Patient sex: M
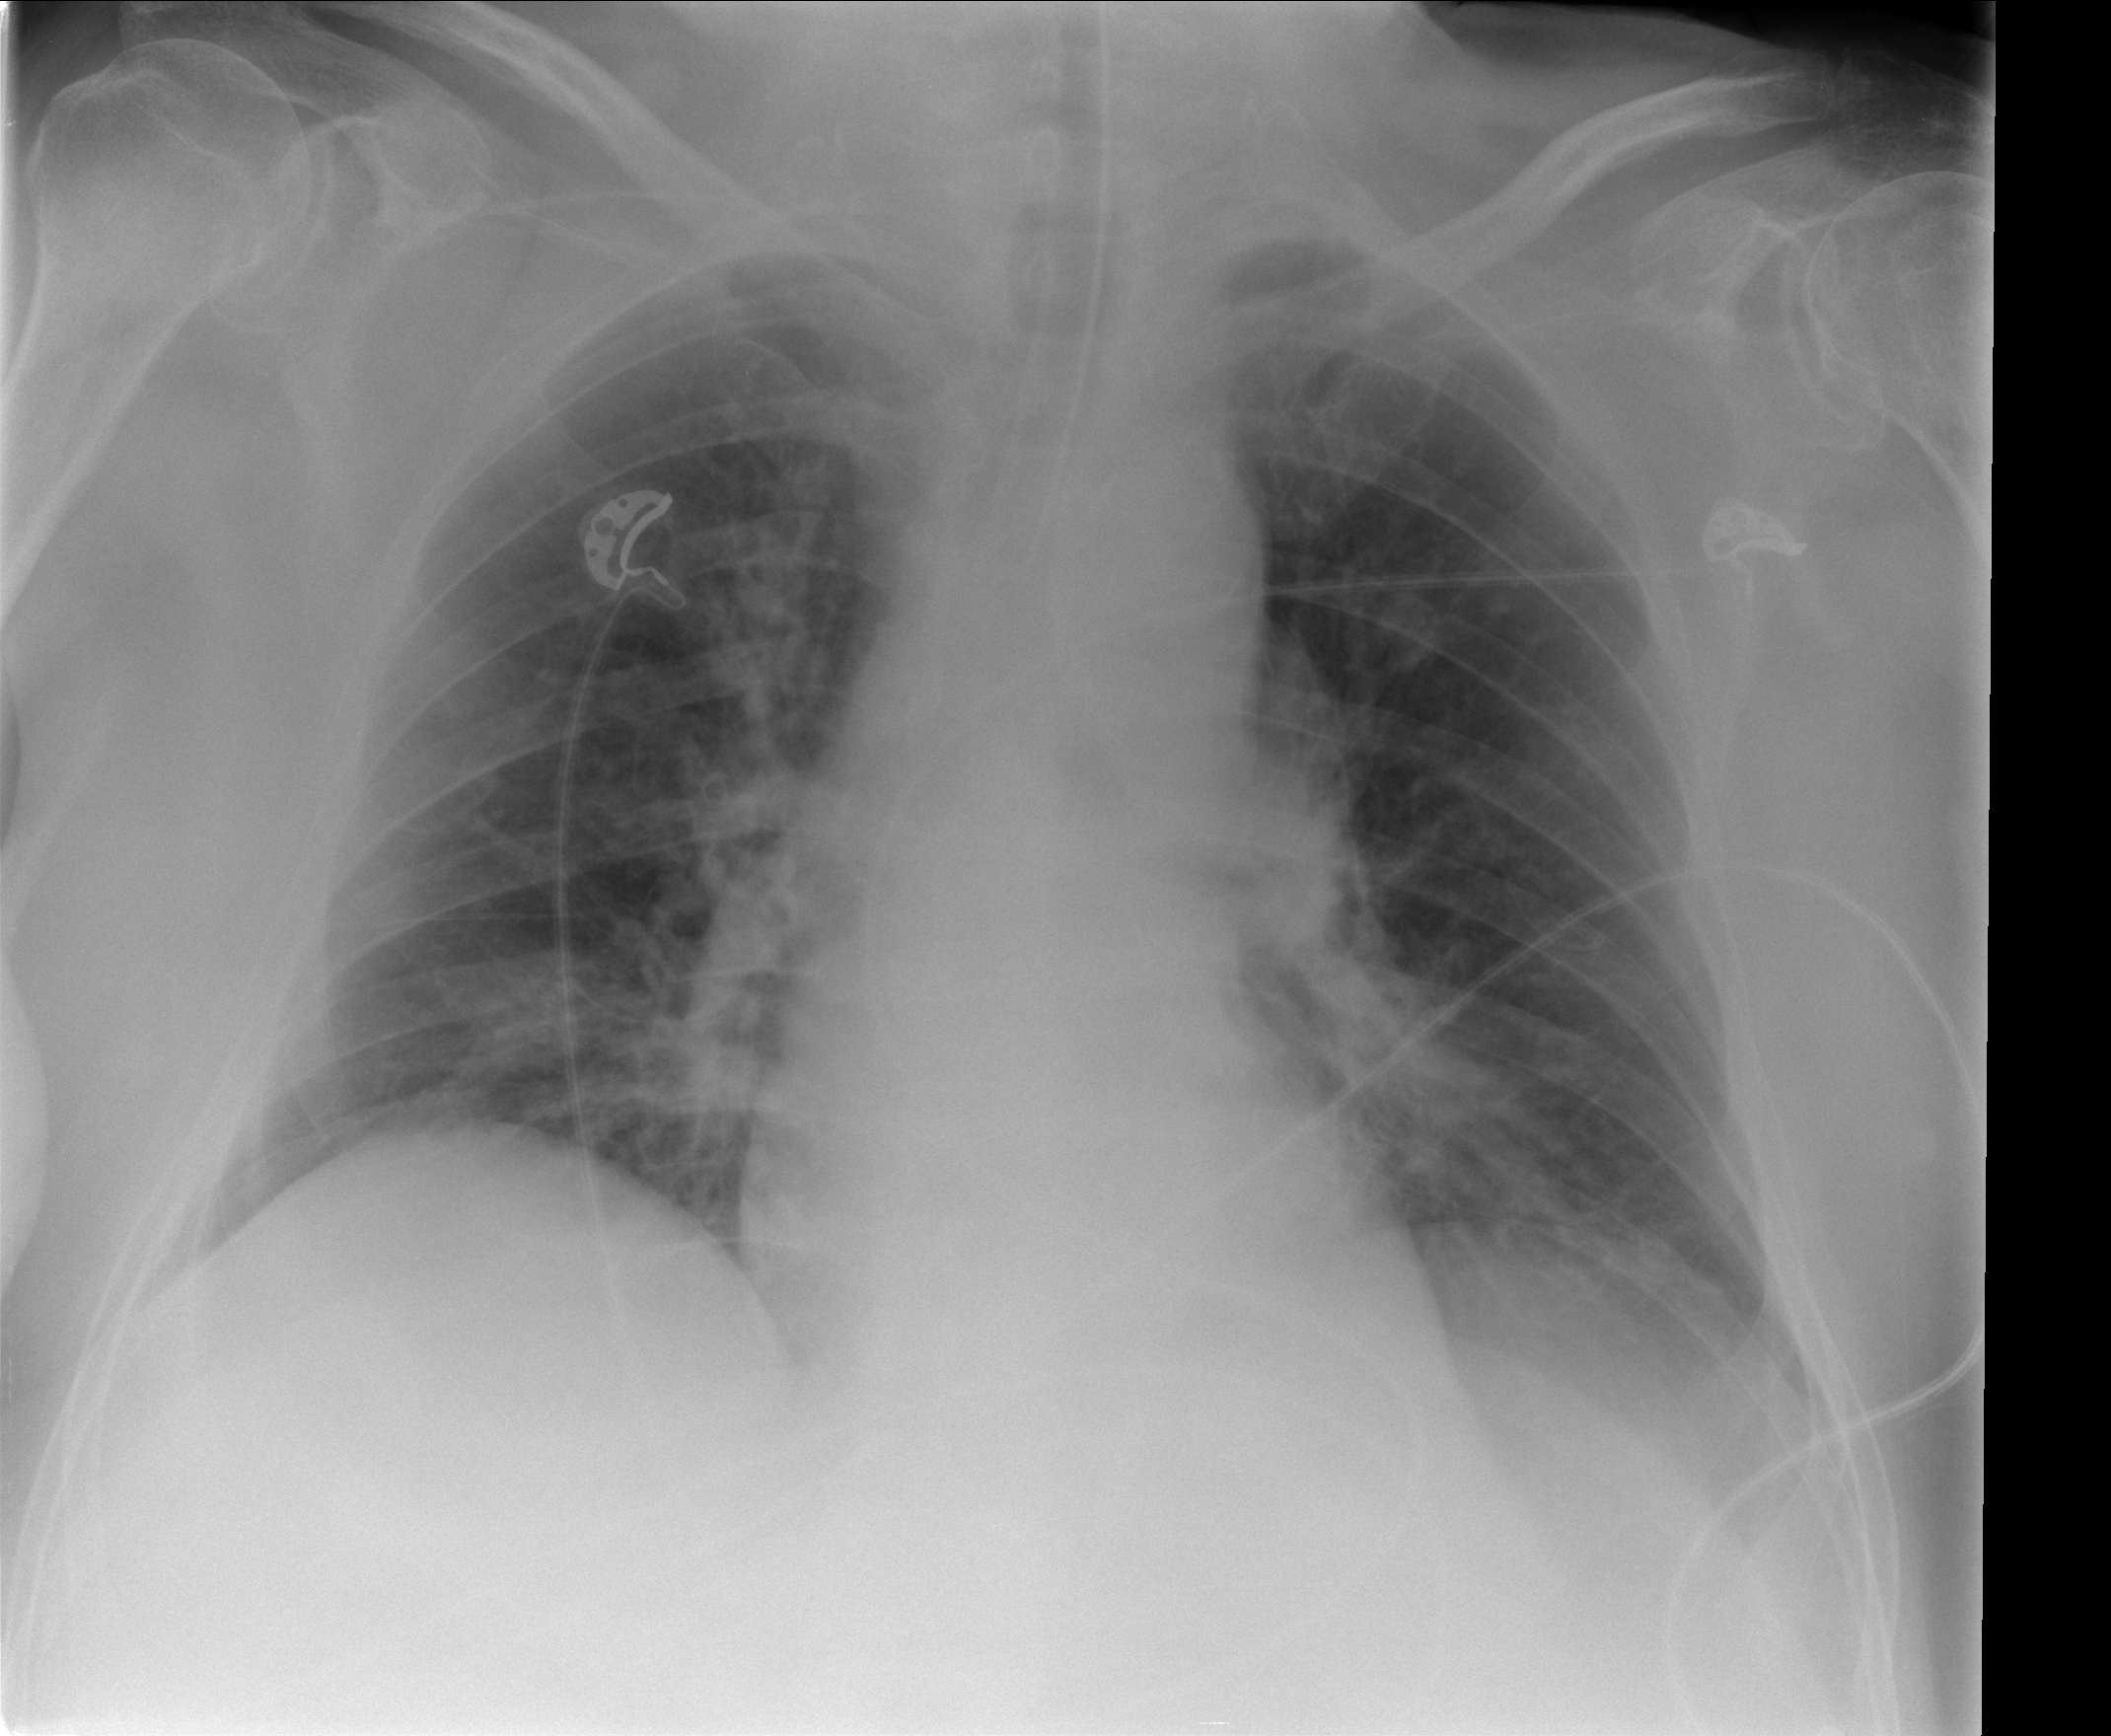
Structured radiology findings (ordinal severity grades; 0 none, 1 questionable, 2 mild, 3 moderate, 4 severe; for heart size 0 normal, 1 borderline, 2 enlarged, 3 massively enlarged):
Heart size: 0
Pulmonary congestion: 2
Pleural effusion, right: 0
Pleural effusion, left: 2
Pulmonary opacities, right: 2
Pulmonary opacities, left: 0
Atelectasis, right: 2
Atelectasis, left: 0